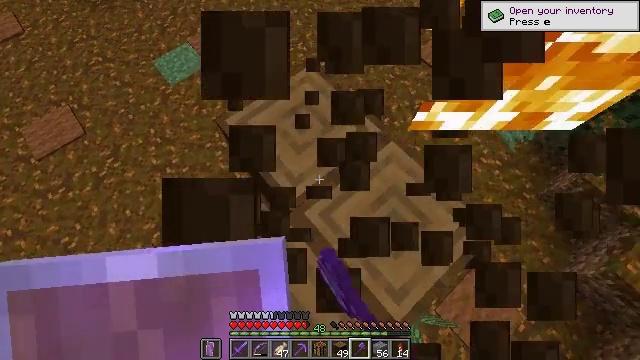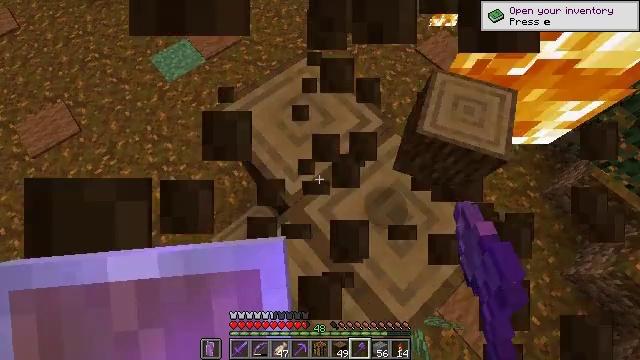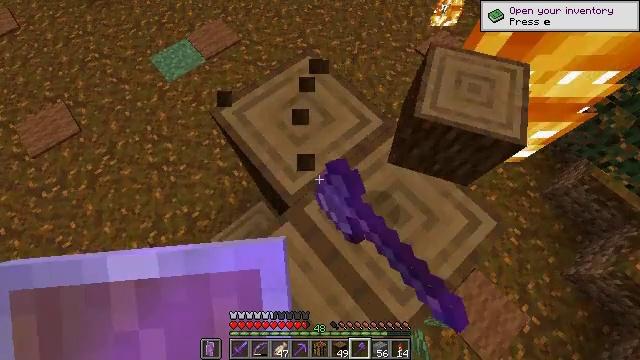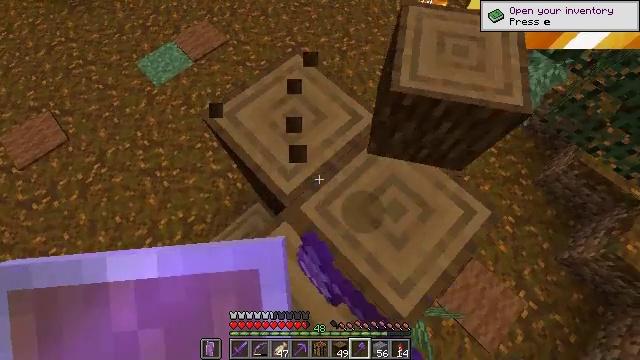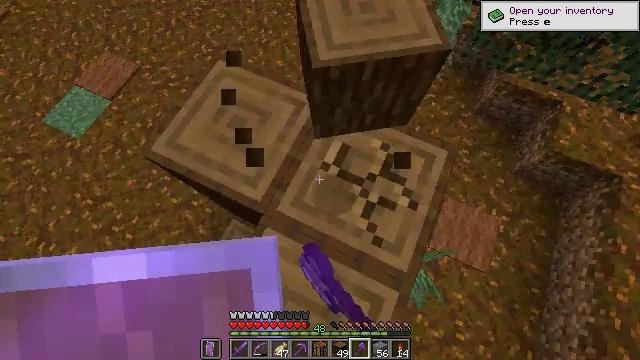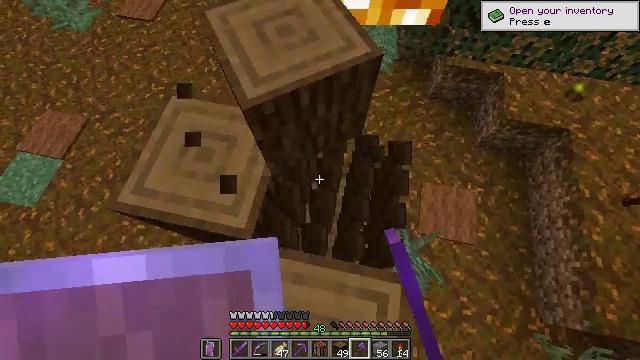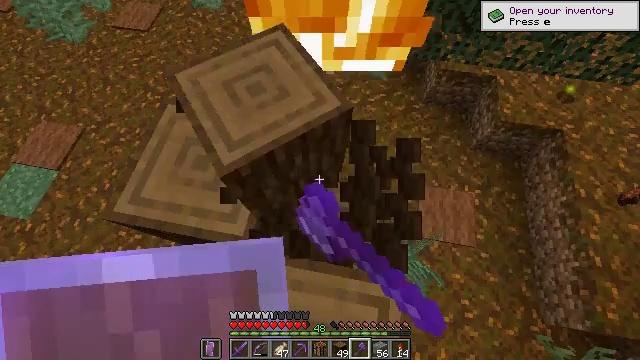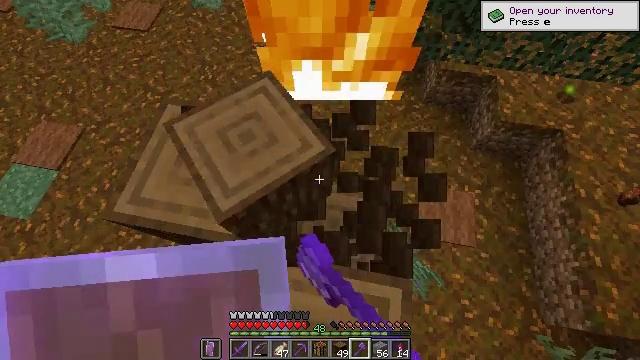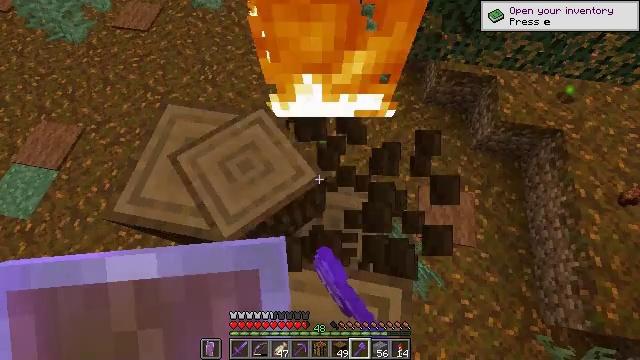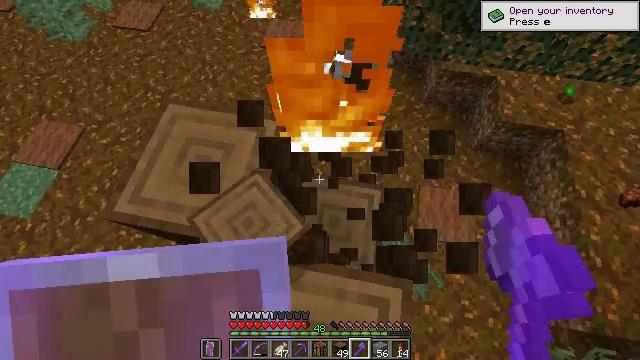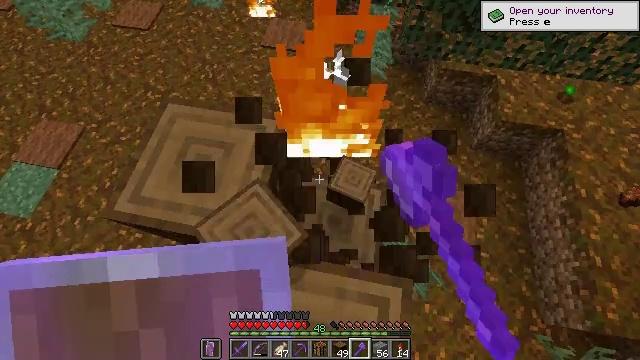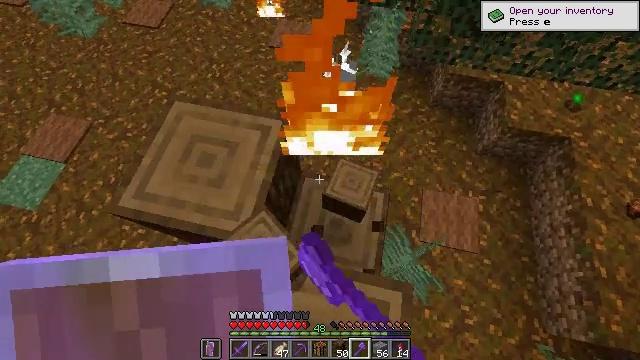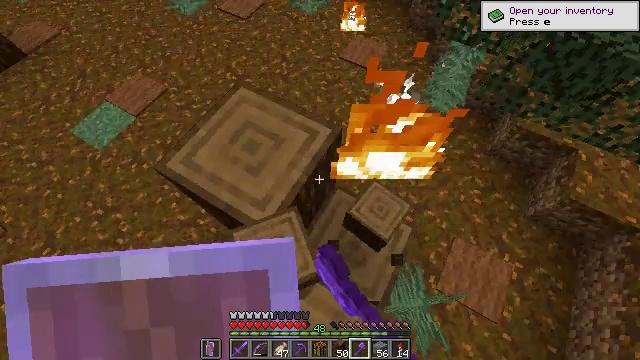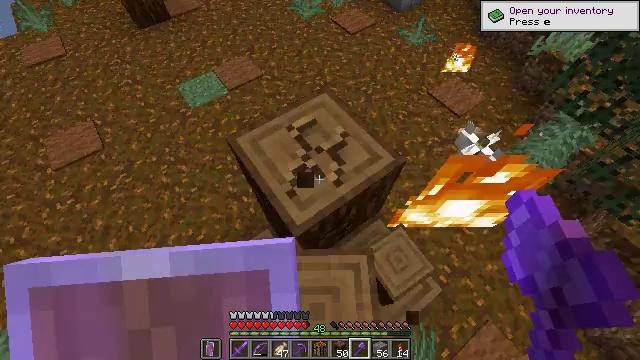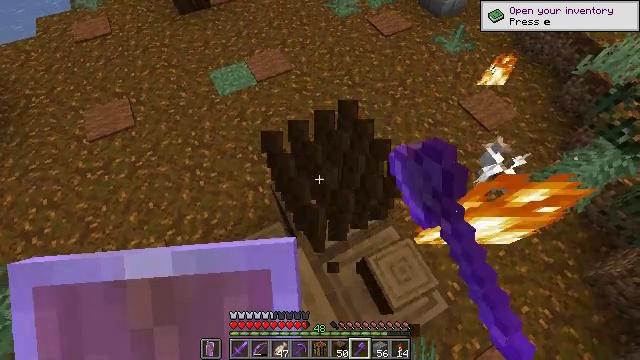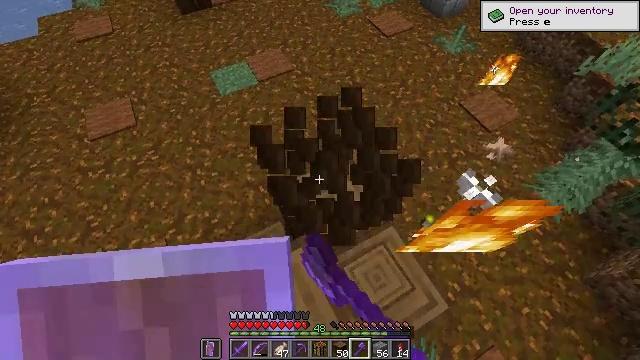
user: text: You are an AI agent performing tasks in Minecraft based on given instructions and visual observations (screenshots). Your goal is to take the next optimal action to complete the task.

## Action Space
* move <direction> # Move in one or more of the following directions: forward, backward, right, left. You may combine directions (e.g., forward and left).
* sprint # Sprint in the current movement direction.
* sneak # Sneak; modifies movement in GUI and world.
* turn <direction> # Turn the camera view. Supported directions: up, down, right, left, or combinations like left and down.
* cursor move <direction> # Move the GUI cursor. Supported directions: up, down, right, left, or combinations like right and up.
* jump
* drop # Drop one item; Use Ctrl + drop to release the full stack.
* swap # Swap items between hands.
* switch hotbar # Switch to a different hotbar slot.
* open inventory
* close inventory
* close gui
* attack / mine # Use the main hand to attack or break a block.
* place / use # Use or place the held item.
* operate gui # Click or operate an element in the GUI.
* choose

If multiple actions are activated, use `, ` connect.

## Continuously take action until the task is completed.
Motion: motion action
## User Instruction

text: Mine the spruce log from the forest.
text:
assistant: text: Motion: attack / mine
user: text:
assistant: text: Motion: attack / mine
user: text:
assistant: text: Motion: turn right, attack / mine
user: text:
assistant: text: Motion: turn right and down, attack / mine
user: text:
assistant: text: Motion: turn right and up, attack / mine
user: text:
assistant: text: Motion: turn right and up, attack / mine
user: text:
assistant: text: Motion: attack / mine
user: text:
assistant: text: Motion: attack / mine
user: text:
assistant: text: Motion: attack / mine
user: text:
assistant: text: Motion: attack / mine
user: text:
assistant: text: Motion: turn left, attack / mine
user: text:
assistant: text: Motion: turn left and up, attack / mine
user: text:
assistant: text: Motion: turn left and up, attack / mine
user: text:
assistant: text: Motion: turn left, attack / mine
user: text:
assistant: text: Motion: attack / mine
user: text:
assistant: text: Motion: attack / mine
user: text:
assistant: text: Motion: attack / mine
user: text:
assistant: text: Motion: attack / mine
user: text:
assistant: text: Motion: attack / mine
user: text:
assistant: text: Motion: attack / mine
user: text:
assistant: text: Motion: turn right, attack / mine
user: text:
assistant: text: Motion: turn right and down, attack / mine
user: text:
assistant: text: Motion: turn right and down, attack / mine
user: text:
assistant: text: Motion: turn right and down, attack / mine
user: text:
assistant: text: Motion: attack / mine
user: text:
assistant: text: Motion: attack / mine
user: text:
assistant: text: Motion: attack / mine
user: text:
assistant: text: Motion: attack / mine
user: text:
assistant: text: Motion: attack / mine
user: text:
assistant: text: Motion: attack / mine